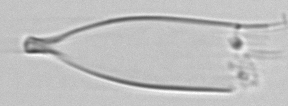
Label: Favella